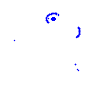
Particle: electron